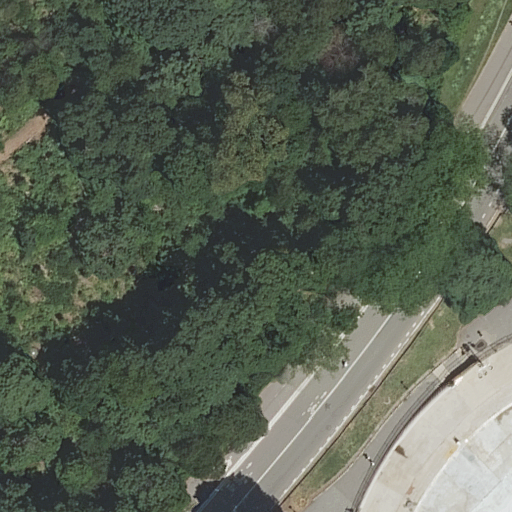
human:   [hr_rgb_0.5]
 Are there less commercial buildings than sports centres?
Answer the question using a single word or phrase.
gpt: yes

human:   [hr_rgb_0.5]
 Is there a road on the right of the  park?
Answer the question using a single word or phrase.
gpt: yes

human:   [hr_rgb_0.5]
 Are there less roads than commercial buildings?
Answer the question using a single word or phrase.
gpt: no

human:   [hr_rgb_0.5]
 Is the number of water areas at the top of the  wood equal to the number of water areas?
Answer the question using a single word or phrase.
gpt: no

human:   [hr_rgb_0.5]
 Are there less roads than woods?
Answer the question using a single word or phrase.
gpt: no

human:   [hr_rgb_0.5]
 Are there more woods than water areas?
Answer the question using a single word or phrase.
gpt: no

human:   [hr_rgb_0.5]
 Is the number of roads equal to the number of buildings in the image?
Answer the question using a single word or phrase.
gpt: no

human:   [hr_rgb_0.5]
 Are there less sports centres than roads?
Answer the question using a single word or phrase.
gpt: yes

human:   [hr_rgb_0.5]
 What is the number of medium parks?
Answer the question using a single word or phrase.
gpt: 0

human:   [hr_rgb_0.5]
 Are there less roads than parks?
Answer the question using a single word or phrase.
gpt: no

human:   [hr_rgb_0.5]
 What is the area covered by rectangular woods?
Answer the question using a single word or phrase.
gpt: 0m2

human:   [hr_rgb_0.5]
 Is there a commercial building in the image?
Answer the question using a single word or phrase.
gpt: no

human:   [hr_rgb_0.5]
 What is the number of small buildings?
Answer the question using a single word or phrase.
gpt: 0

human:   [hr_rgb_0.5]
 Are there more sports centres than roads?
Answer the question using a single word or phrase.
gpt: no

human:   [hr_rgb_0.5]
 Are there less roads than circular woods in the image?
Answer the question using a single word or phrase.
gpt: no

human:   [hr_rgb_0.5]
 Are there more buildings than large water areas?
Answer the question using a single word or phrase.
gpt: no

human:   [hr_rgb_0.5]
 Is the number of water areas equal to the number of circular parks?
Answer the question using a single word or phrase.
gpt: no

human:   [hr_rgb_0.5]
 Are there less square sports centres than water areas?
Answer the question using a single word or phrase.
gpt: yes

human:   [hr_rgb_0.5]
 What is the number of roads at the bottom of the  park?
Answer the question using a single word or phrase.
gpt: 3

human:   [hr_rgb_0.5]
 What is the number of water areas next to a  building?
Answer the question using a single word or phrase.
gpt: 0

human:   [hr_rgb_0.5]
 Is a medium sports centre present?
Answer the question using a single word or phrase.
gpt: no

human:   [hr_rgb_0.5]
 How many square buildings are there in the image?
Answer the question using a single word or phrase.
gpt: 0

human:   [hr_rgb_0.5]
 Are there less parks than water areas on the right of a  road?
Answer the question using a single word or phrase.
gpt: no

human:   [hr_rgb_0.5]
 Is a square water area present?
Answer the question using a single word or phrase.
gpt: no

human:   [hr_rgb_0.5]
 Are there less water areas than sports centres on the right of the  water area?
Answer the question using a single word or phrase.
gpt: no

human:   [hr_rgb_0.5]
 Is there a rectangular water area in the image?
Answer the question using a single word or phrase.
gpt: no

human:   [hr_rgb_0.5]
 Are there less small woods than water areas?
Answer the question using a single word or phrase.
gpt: yes

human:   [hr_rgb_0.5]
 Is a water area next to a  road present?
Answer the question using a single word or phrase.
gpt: yes

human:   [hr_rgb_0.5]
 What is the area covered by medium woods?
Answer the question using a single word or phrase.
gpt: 0m2

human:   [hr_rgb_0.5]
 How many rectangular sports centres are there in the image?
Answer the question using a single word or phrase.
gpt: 0

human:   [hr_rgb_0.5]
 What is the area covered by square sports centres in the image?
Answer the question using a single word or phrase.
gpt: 0m2

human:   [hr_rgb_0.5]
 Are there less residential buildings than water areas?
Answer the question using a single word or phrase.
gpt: yes

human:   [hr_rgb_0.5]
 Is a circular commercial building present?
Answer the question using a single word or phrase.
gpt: no

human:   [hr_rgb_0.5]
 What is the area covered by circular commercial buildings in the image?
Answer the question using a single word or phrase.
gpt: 0m2

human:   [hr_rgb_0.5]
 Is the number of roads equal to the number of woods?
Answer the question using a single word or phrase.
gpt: no

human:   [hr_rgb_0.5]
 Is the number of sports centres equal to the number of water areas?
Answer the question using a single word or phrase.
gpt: yes